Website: slack
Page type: billing-address
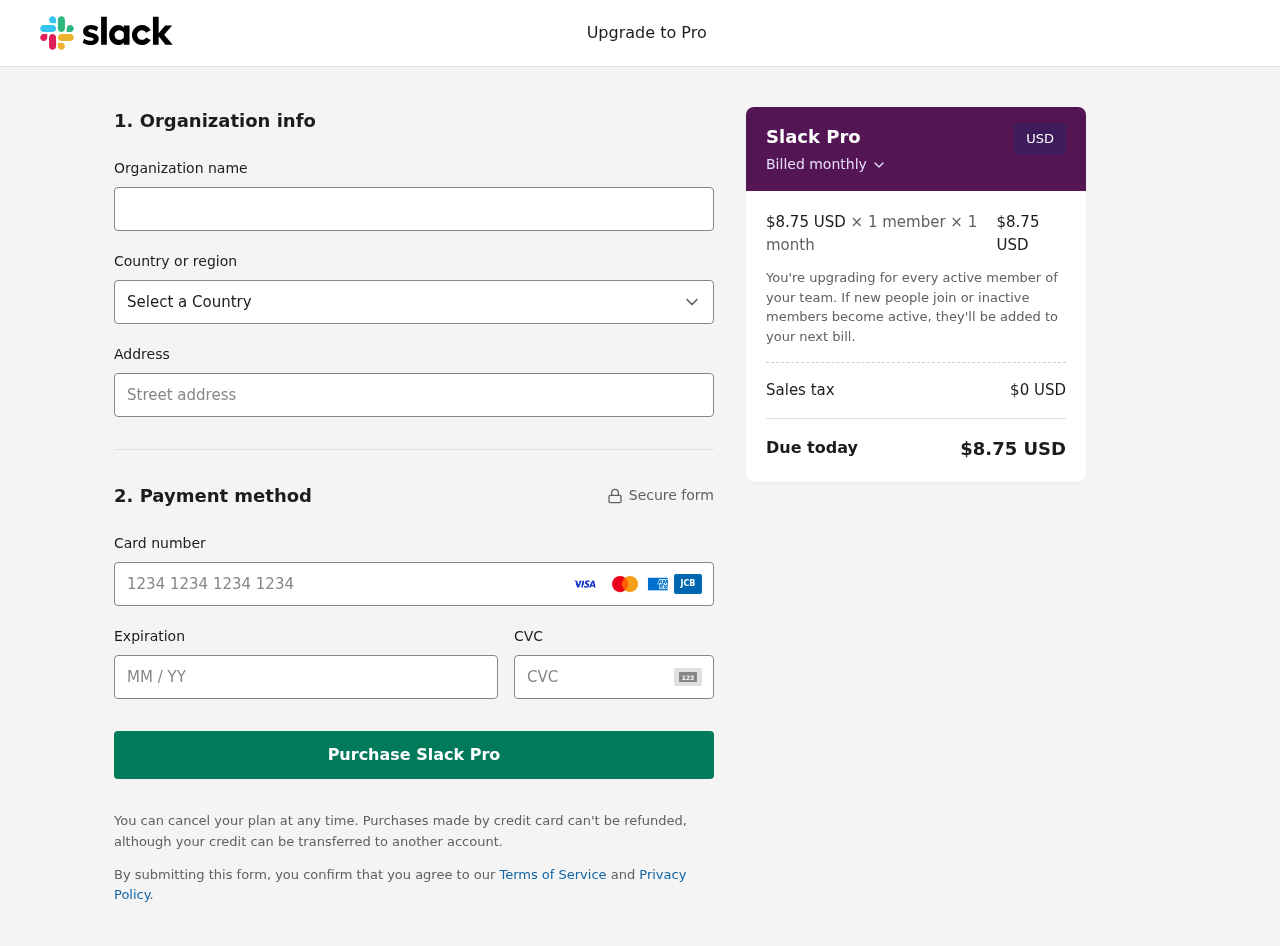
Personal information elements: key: PII_CARD_CVV
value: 486
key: PII_CARD_EXPIRY
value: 08/27
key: PII_CARD_NUMBER
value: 6011 6484 9212 7436
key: PII_COUNTRY
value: United States
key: PII_STREET
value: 4258 Garrett Mews Suite 910
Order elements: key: ORDER_PRICE_PER_MEMBER
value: $8.75 USD
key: ORDER_MEMBER_COUNT
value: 1
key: ORDER_MONTH_COUNT
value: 1
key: ORDER_SUBTOTAL
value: $8.75 USD
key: ORDER_TAX
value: $0
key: ORDER_TOTAL
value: $8.75 USD